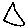
Label: triangle